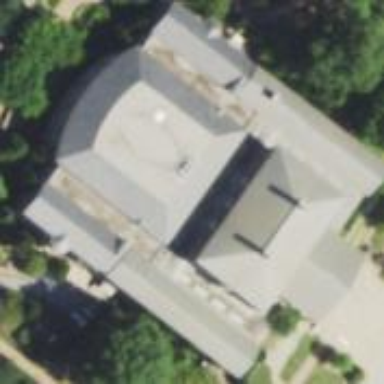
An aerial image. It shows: Building that serves as library.